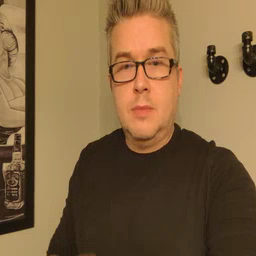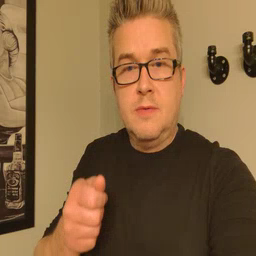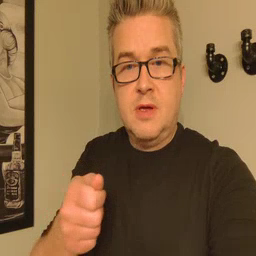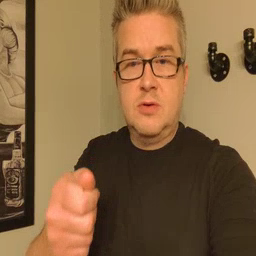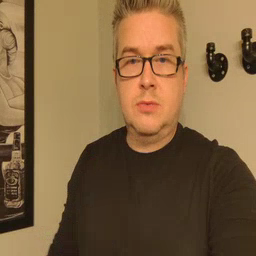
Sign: vacuum